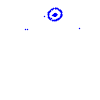
Particle: kaon